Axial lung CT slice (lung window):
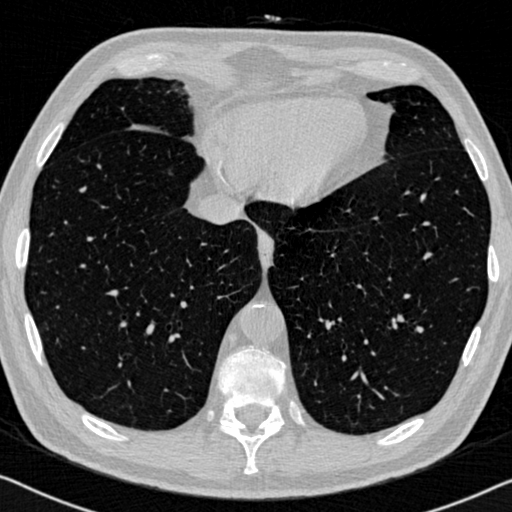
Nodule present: no